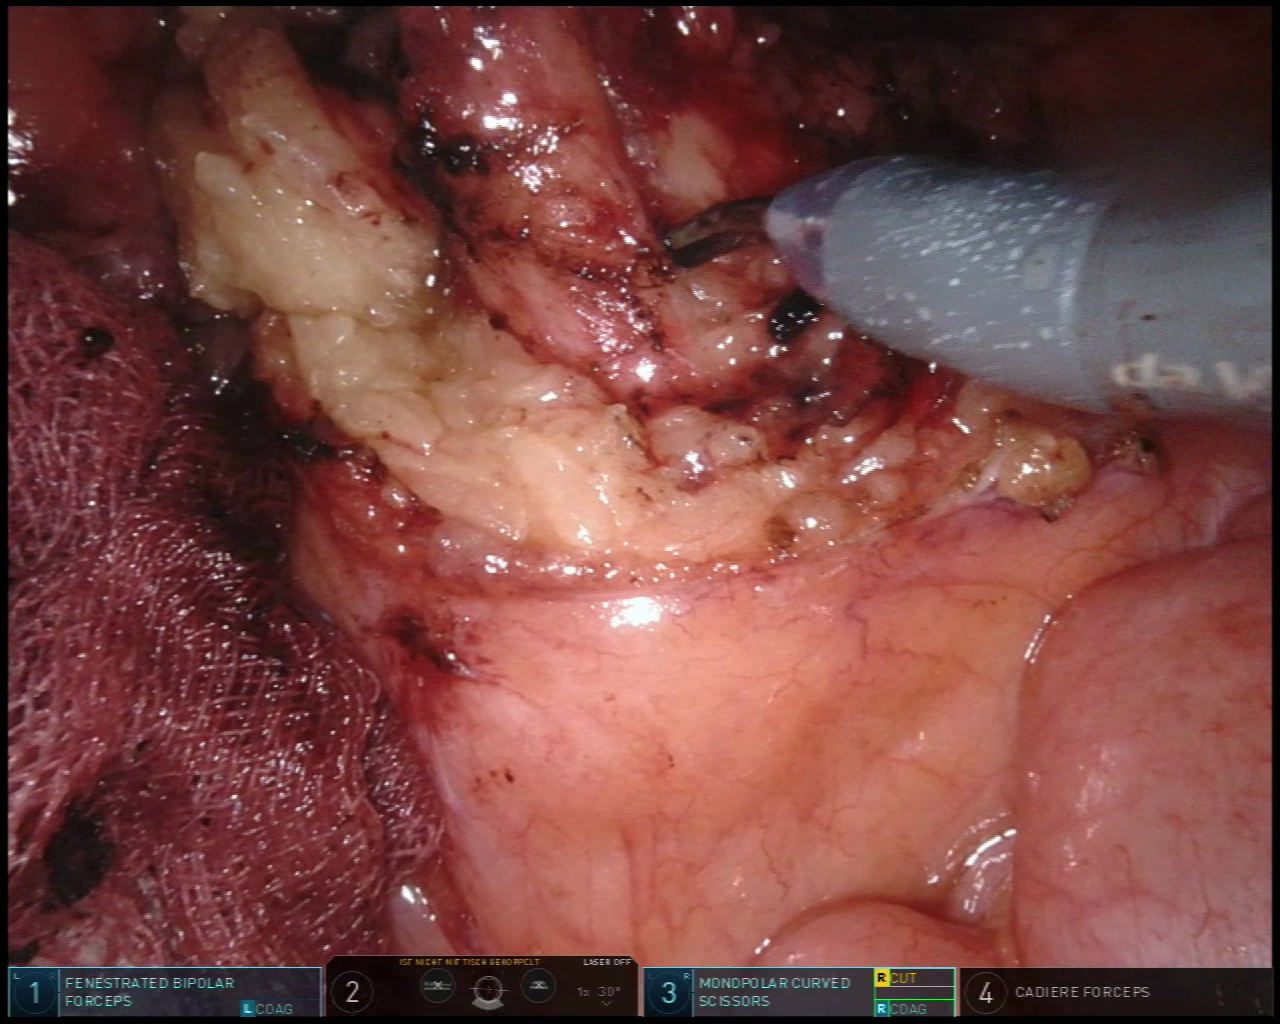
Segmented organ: small_intestine
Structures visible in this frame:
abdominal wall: no
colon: no
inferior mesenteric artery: no
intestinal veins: no
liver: no
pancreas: no
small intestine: yes
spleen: no
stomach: no
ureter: no
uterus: no
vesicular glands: no